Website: apple
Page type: customer-info-address
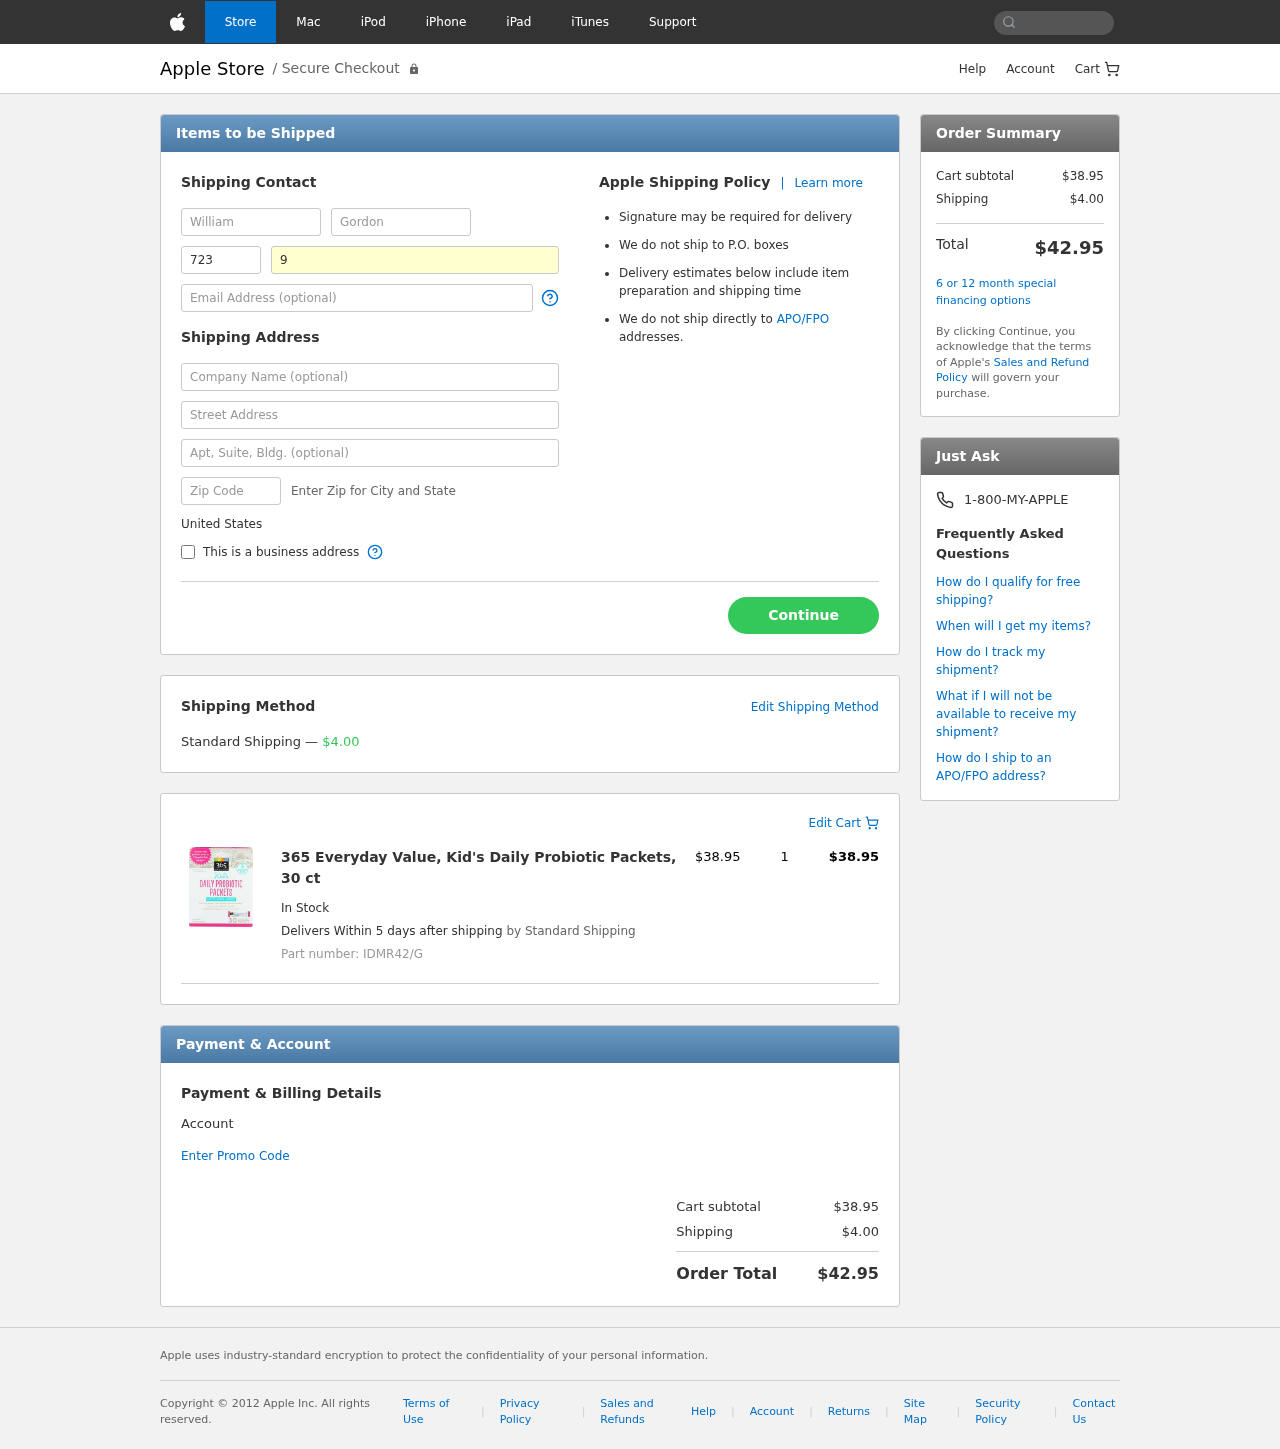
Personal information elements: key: PII_COUNTRY
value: United States
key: PII_FIRSTNAME
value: William
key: PII_LASTNAME
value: Gordon
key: PII_PHONE_AREA
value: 723
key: PII_PHONE_LINE
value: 9321
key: PII_EMAIL
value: william_gordon@yahoo.com
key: PII_COMPANY
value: Duarte, Gibson and Curtis
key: PII_STREET
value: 716 John Ridge
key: PII_POSTCODE
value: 14415
Product elements: key: PRODUCT1_NAME
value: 365 Everyday Value, Kid's Daily Probiotic Packets, 30 ct
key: PRODUCT1_PRICE
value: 38.95
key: PRODUCT1_QUANTITY
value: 1
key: PRODUCT1_SKU
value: IDMR42/G
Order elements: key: ORDER_SHIPPING_COST
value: $4.00
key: ORDER_ITEM_TOTAL
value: $38.95
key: ORDER_SUBTOTAL
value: $38.95
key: ORDER_TOTAL
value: $42.95